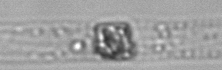
Label: Dactyliosolen_blavyanus